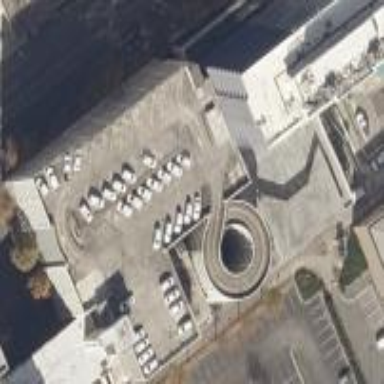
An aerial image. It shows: Multi-storey parking building.